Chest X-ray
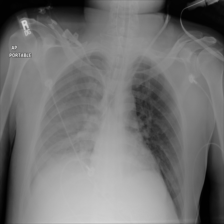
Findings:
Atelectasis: negative
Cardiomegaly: negative
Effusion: negative
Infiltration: negative
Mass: negative
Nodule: negative
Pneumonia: negative
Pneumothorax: negative
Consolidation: negative
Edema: negative
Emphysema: negative
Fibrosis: negative
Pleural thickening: negative
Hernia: negative